Aerial crown-view tile of a tropical tree (Barro Colorado Island, Panama), acquired 20240813:
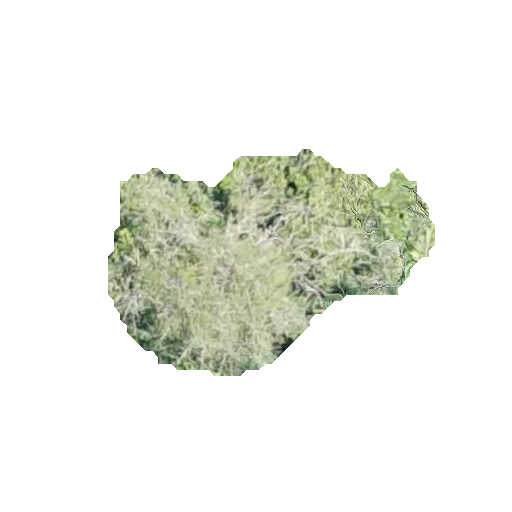
Species: Tabebuia rosea
GBIF accepted scientific name: Tabebuia rosea
Crown area: 75.817 m²